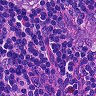
Metastatic tissue present: no